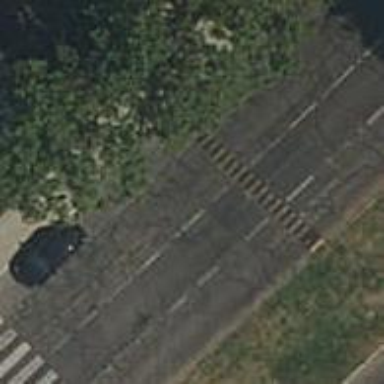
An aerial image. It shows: Bump for traffic calming.